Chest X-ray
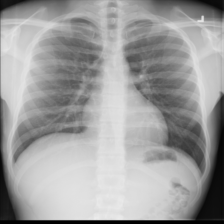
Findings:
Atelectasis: negative
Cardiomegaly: negative
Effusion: negative
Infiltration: negative
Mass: negative
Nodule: negative
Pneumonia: negative
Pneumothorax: negative
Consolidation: negative
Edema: negative
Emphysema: negative
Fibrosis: negative
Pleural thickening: negative
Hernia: negative